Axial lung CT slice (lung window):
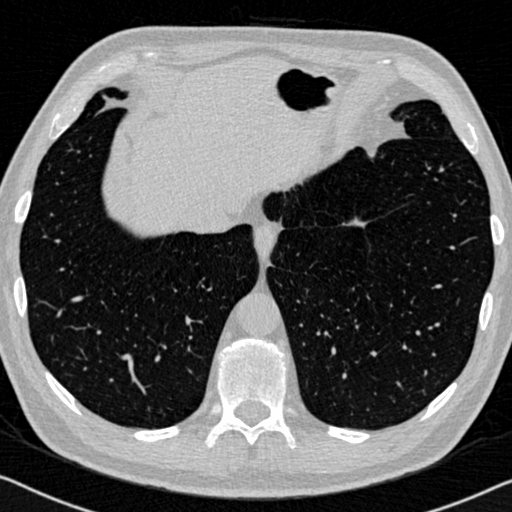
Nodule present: no